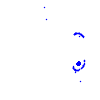
Particle: electron